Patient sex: M
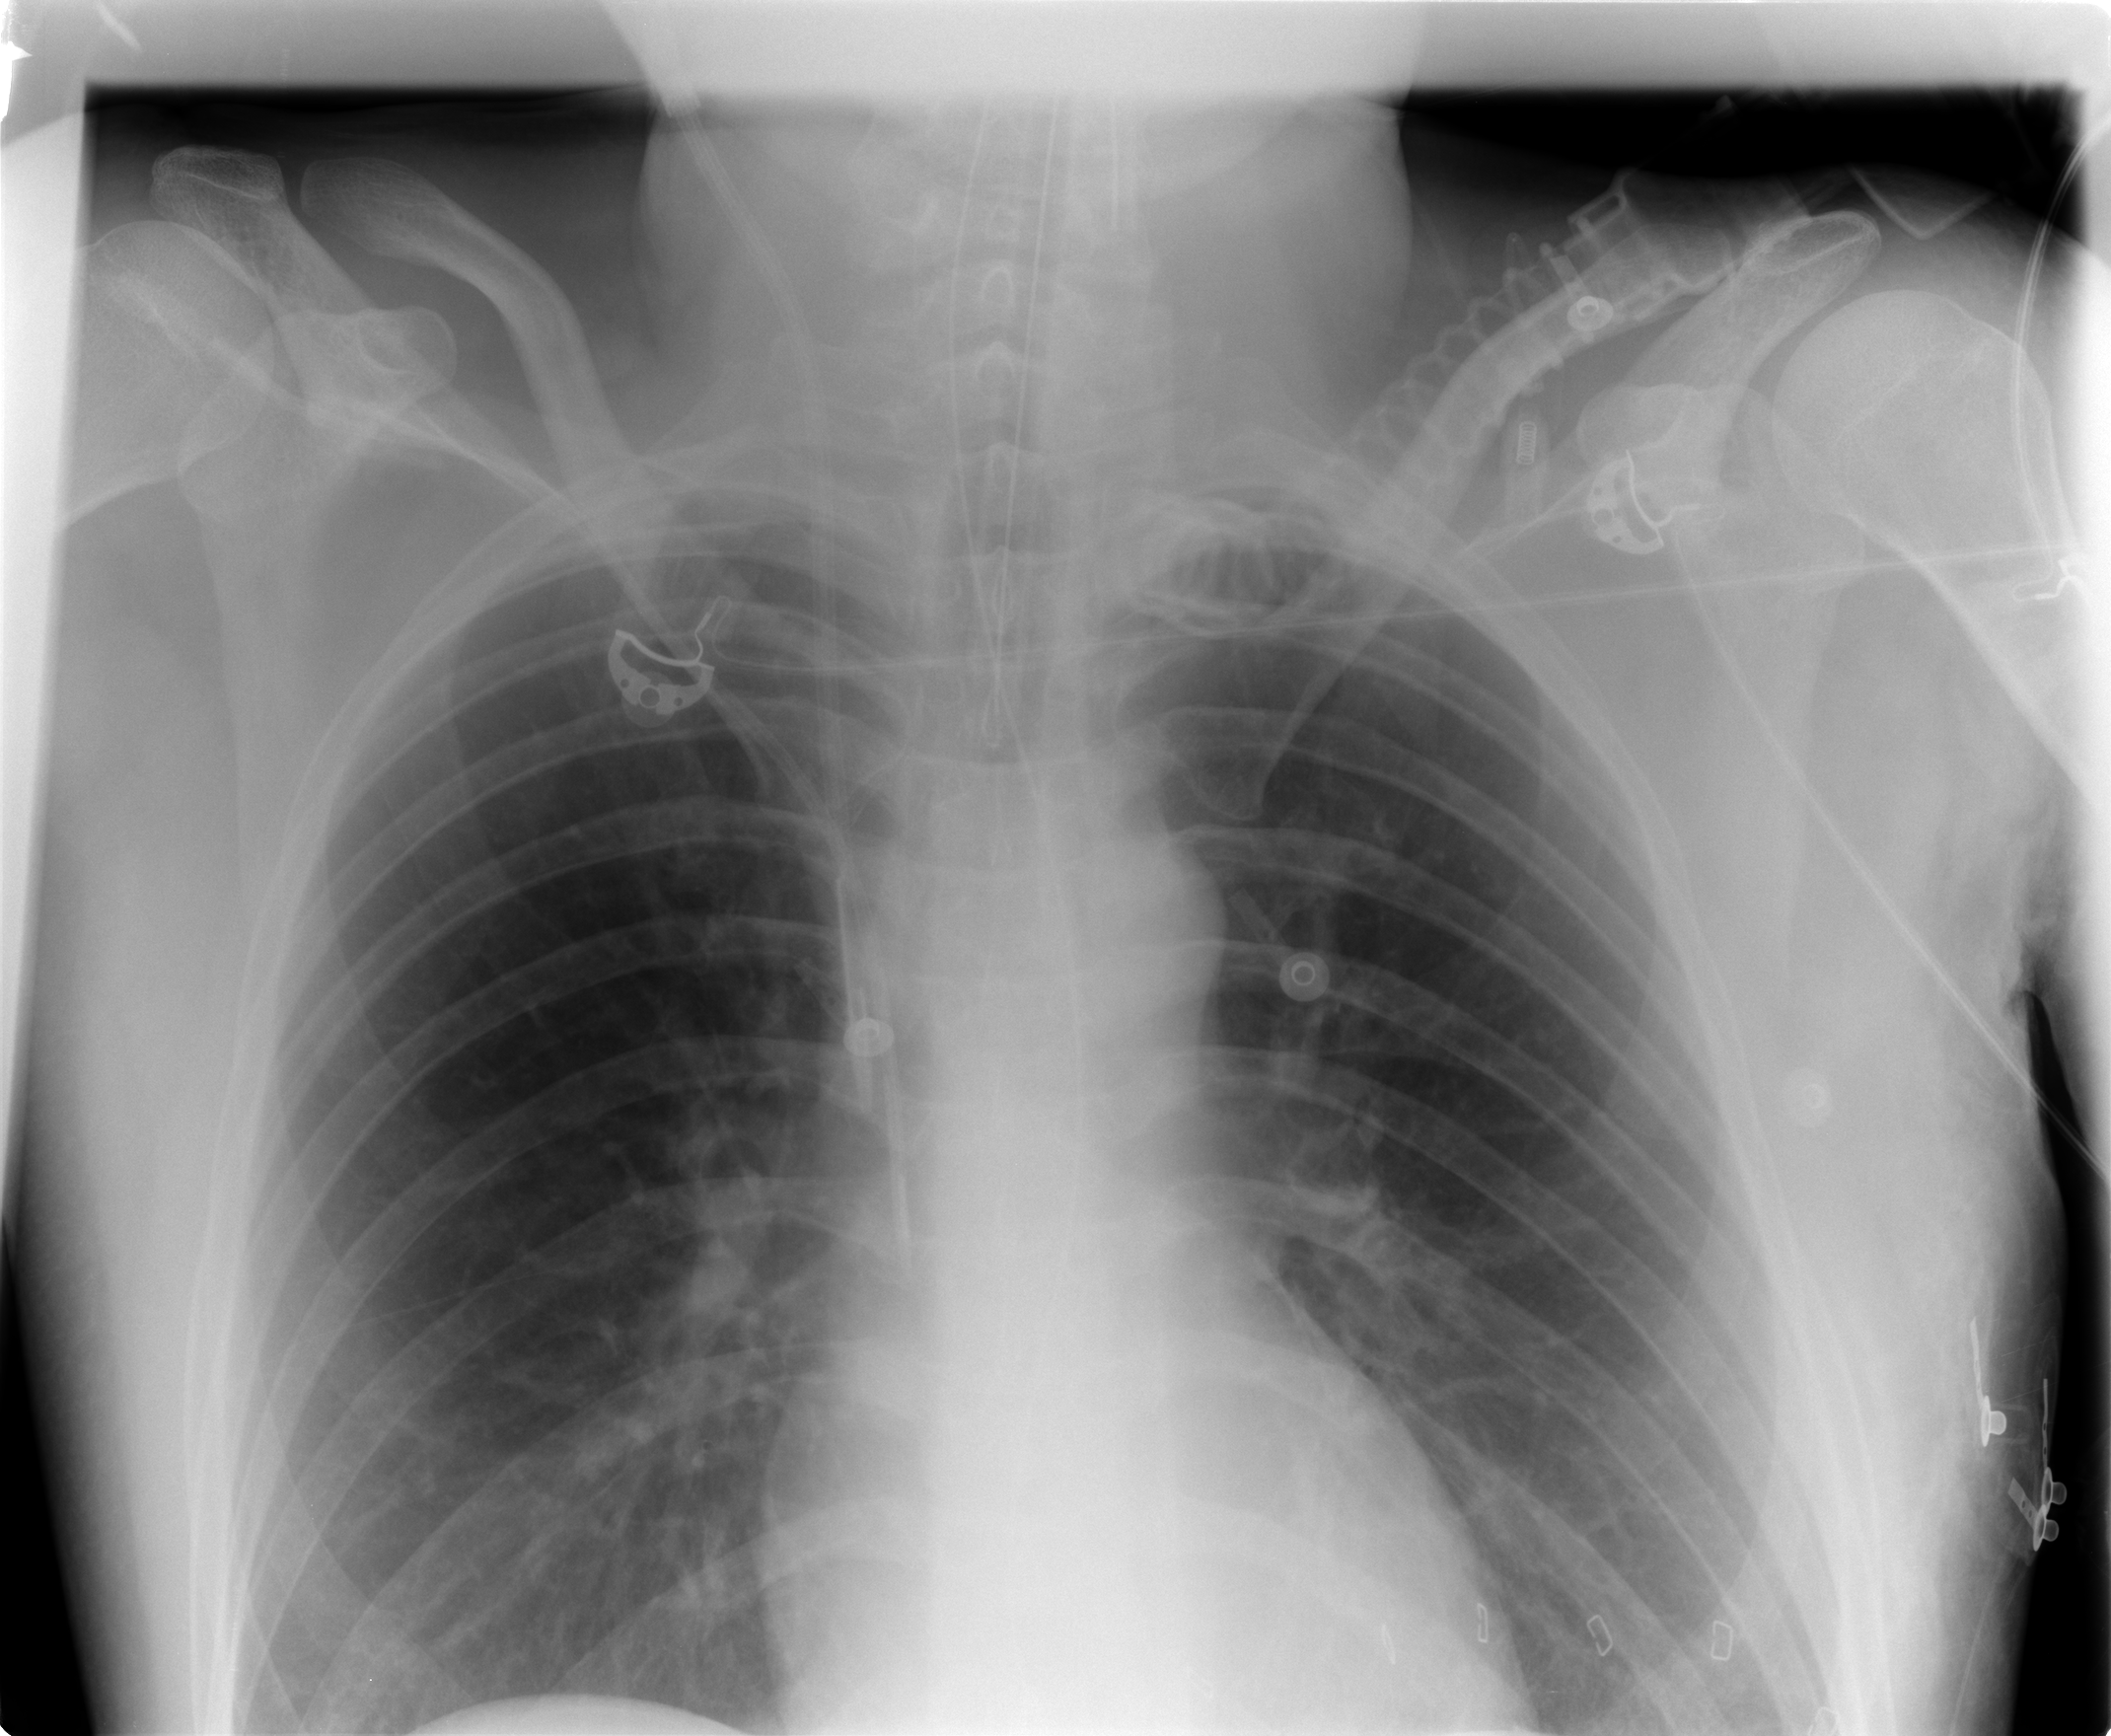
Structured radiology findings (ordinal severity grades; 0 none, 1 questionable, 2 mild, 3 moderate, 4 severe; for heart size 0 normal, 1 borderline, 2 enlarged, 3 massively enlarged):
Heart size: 0
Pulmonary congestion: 1
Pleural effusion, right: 0
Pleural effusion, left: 0
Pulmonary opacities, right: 0
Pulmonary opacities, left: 0
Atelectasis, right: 0
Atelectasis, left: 0